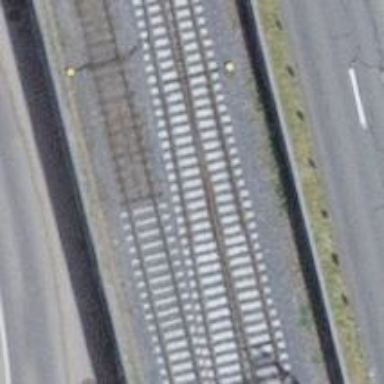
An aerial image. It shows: Railway siding with one electrified track and contact line.